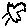
Label: bird